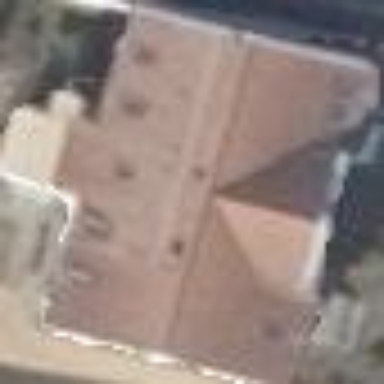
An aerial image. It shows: Building with gabled roof.